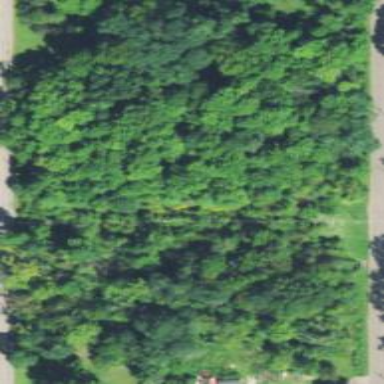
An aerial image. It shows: Forest area.